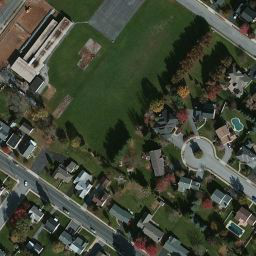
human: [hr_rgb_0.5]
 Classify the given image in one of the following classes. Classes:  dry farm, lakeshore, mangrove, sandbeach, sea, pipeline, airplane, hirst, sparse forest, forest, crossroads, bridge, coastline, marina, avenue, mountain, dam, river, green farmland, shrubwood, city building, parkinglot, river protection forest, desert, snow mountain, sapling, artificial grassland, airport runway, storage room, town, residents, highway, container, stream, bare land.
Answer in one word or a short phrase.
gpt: town